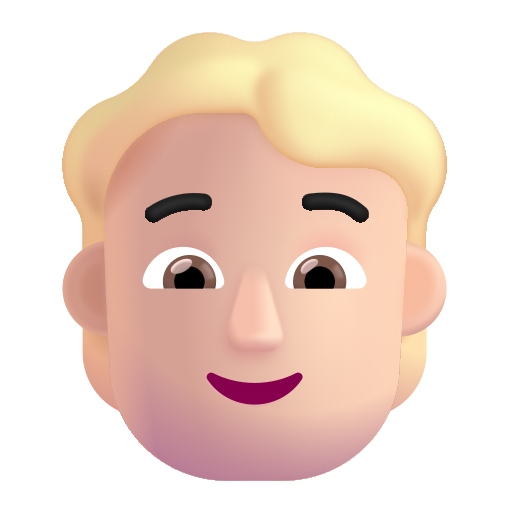
person blonde hair color light